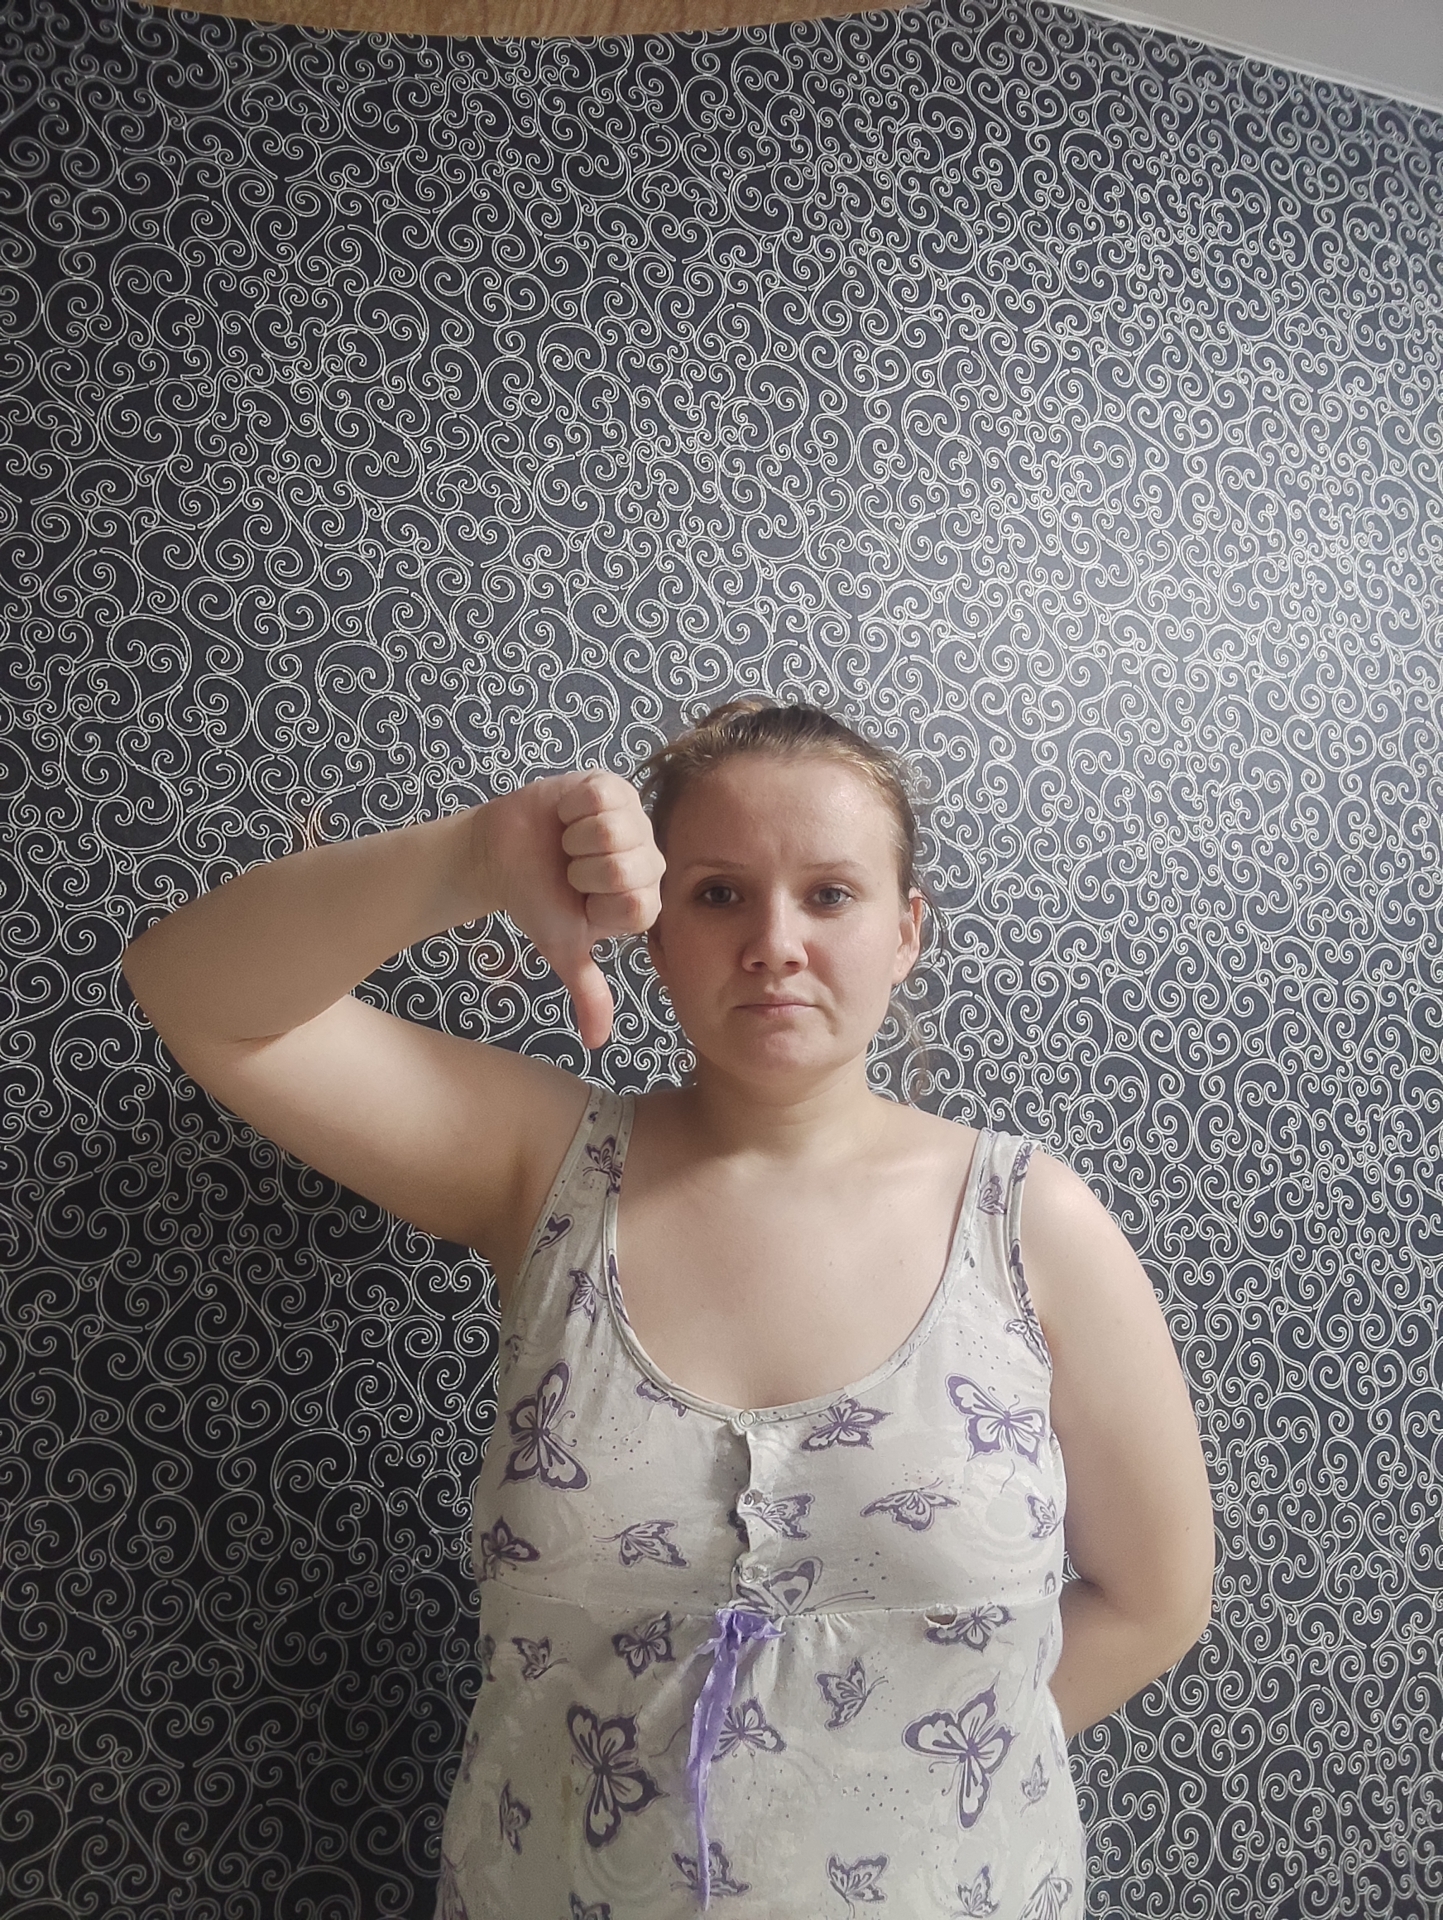
Label: clear